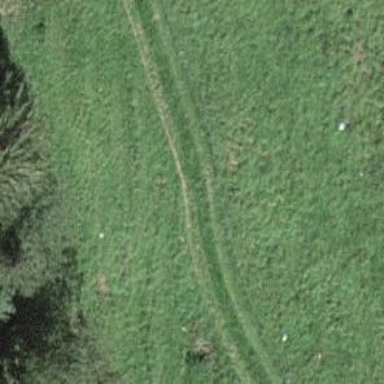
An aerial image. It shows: Grass track with Grade 4 tracktype.